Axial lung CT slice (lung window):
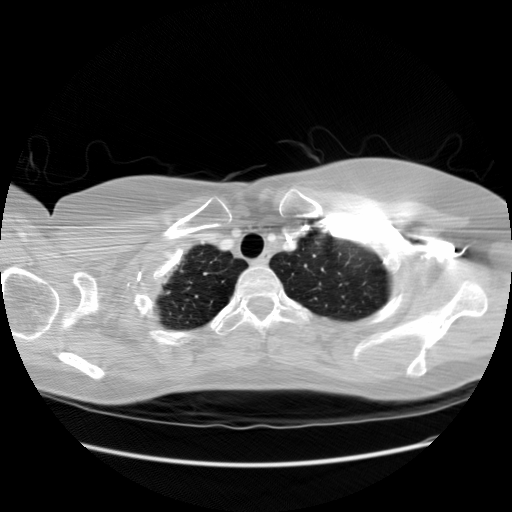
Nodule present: no